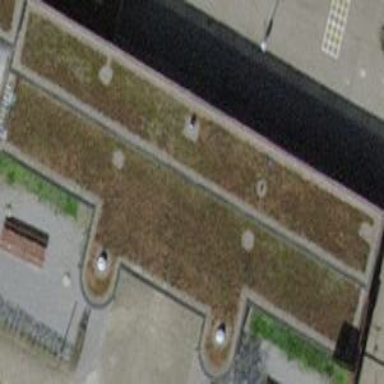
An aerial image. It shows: Flat roof kindergarten building.